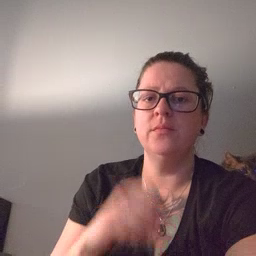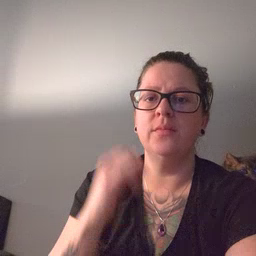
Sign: if